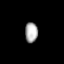
Tissue: lung
Cell type: Epithelial cells
Senescence score: 0.1338
Nuclear area (px): 257
Mean DAPI intensity: 168.428